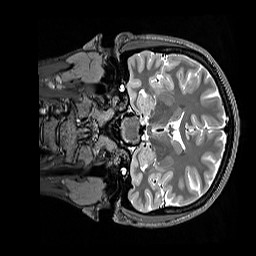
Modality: T2w
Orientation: coronal
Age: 34
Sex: female
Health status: healthy
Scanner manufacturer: siemens
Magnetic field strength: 3 T
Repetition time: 3.2 s
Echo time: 0.568 s